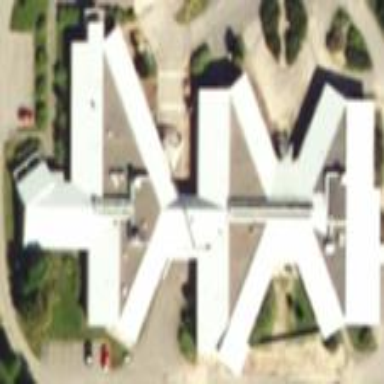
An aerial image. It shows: Hospital building.